Question: Is there any way to put Text over a Texture in a Tilemaps?
I'm working in a checkers based game and I need to show how many checkers there are in a single tile. I use a TiledMap to load the board. My code is the following:
'''
public class GameScreen implements Screen {
private TiledMap board;
public GameScreen(final MyGame gam) {
board = new TmxMapLoader().load("maps/tablero-64.tmx");
renderer = new OrthogonalTiledMapRenderer(board, 1/64f);
boardCamera = new OrthographicCamera();
boardCamera.setToOrtho(false, WIDTH, HEIGHT);
boardCamera.position.set(CENTERX, CENTERY, 0);
// Added this to avoid continuous rendering
Gdx.graphics.setContinuousRendering(false);
Gdx.graphics.requestRendering();
}
@Override
public void render(float delta) {
boardCamera.update();
renderer.setView(boardCamera);
renderer.render();
renderer.getSpriteBatch().begin();
for (Stack checker : whiteCheckers) checker.draw(renderer.getSpriteBatch(), 1);
for (Stack checker : blackCheckers) checker.draw(renderer.getSpriteBatch(), 1);
renderer.getSpriteBatch().end();
}
}
'''
'''
public class Stack extends Actor {
static BitmapFont font = new BitmapFont(Gdx.files.internal("fonts/estragelo.fnt"), Gdx.files.internal("fonts/estragelo.png"), true); // Line 31
@Override
public void draw(SpriteBatch batch, float parentAlpha) {
batch.draw(this.texture,
this.boardPosition.x,
this.boardPosition.y,
this.size,
this.size);
// This DOESN'T work
font.draw(batch, "10", this.boardPosition.x, this.boardPosition.y); // Line 296
}
}
'''
Thanks in advance.
EDIT: I add the error log:
'''
12-24 17:49:18.178: E/AndroidRuntime(3365): FATAL EXCEPTION: GLThread
12-24 17:49:18.178: E/AndroidRuntime(3365): java.lang.ExceptionInInitializerError
12-24 17:49:18.178: E/AndroidRuntime(3365): at my.package.GameScreen.<init>(GameScreen.java:81)
12-24 17:49:18.178: E/AndroidRuntime(3365): at my.package.MainMenuScreen.render(MainMenuScreen.java:36)
12-24 17:49:18.178: E/AndroidRuntime(3365): at com.badlogic.gdx.Game.render(Game.java:46)
12-24 17:49:18.178: E/AndroidRuntime(3365): at my.package.MyGame.render(MyGame.java:23)
12-24 17:49:18.178: E/AndroidRuntime(3365): at com.badlogic.gdx.backends.android.AndroidGraphics.onDrawFrame(AndroidGraphics.java:487)
12-24 17:49:18.178: E/AndroidRuntime(3365): at com.badlogic.gdx.backends.android.surfaceview.GLSurfaceViewCupcake$GLThread.guardedRun(GLSurfaceViewCupcake.java:713)
12-24 17:49:18.178: E/AndroidRuntime(3365): at com.badlogic.gdx.backends.android.surfaceview.GLSurfaceViewCupcake$GLThread.run(GLSurfaceViewCupcake.java:646)
12-24 17:49:18.178: E/AndroidRuntime(3365): Caused by: com.badlogic.gdx.utils.GdxRuntimeException: Error loading font file: fonts/estragelo.fnt
12-24 17:49:18.178: E/AndroidRuntime(3365): at com.badlogic.gdx.graphics.g2d.BitmapFont$BitmapFontData.<init>(BitmapFont.java:971)
12-24 17:49:18.178: E/AndroidRuntime(3365): at com.badlogic.gdx.graphics.g2d.BitmapFont.<init>(BitmapFont.java:135)
12-24 17:49:18.178: E/AndroidRuntime(3365): at com.badlogic.gdx.graphics.g2d.BitmapFont.<init>(BitmapFont.java:127)
12-24 17:49:18.178: E/AndroidRuntime(3365): at my.package.Stack.<clinit>(Stack.java:31)
12-24 17:49:18.178: E/AndroidRuntime(3365): ... 7 more
12-24 17:49:18.178: E/AndroidRuntime(3365): Caused by: java.lang.ArrayIndexOutOfBoundsException
12-24 17:49:18.178: E/AndroidRuntime(3365): at com.badlogic.gdx.graphics.g2d.BitmapFont$BitmapFontData.<init>(BitmapFont.java:836)
12-24 17:49:18.178: E/AndroidRuntime(3365): ... 10 more
'''
EDIT 2: The problem was the font. Estragelo font generates two PNG files, but you can only specify one in BitmapFont constructor. So I changed to Arial font and it works. But now I have the same problem than at the beginning. This gives me the same result than doing:
'''
public void draw(SpriteBatch batch, float parentAlpha) {
BitmapFont font = new BitmapFont();
font.draw(batch, "10", this.boardPosition.x, this.boardPosition.y);
}
'''
In some way, it is painting the number but at bad position and bad size. This is the result (boardPosition is (4,0) and (3,7), where checkers are placed):

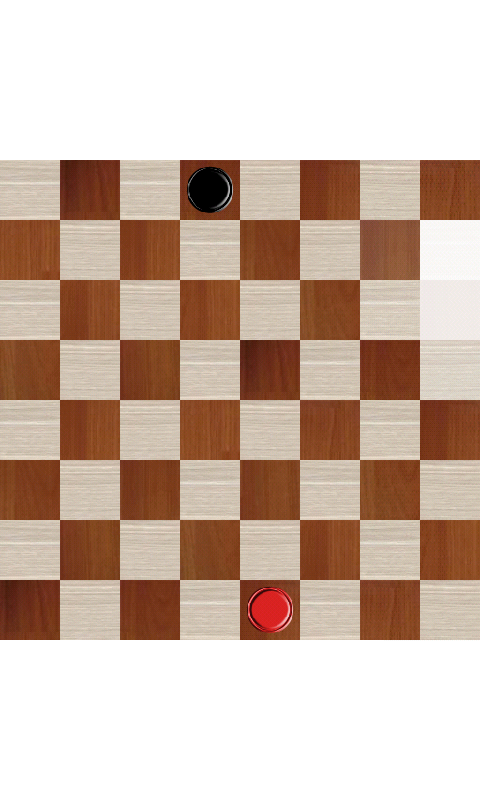
Answer: Since your new 'BitmapFont' font is static, itll be loaded before Gdx is initialized. Thats why it wont work. To avoid this you can leave the static field 'font' blank and assign it in the 'GameScreen' constructor:
'''
public class Stack extends Actor {
static BitmapFont font;
@Override
public void draw(SpriteBatch batch, float parentAlpha) {
//your draw stuff
}
}
'''
and then assign the font in the constructor:
'''
public class GameScreen implements Screen {
public GameScreen(final MyGame gam) {
//your initializers and settings
Stack.font=new BitmapFont(Gdx.files.internal("fonts/estragelo.fnt"), Gdx.files.internal("fonts/estragelo.png"), true);
}
'''
You have to create a 'BitmapFont' with tools like Hiero or <URL>
/products/bmfont/) to create a font and use the resulting files like that:
'''
font=new BitmapFont(Gdx.files.local("fonts/font.fnt"),
Gdx.files.local("fonts/font.png"), true);
'''
In my case the font files are located in a subfolder "fonts" of my workspace.
In BMFont you can choose size, style etc of the font.
You should consider <URL> for the game, because its not necessary for a board game to redraw graphics every frame.